Question: So I have a web page the content of which I would like to be focused in a center portion with a white background, some 800 pixels wide. The side of the page will be in blue.
The problem is that I don't seem to be able to extend this center div consistently down to the bottom of the page. (The page in question is <URL>
'''
<html>
<head>
</head>
<body bgcolor = "#1DAEEC">
<div class = "bodyDiv">
<div class = "accueilBanner">
Logo and navigation items
</div>
<div class = "belowBanner">
<div class = "searchBar">
Search bar content
</div>
<div class = "barredContent">
<div id = "rssNews">
News Feed
</div>
<div id = "descriptif">
Text description here - very long and extends down below the lowest item on the searchBar
</div>
<div style="clear:both;"></div>
</div>
<div style="clear:both;"></div>
</div>
<div style="clear:both;"></div>
</div>
</body>
</html>
'''
The blue cuts off after the end of the content of the searchBar. I the problem arises from the fact that the searchBar floats left and the barredContent is in absolute position. But there isn't much I can do to tinker the descriptif, since the rssNews floating off to the right and I need to continue having the descriptif wrap around as such :
'''
____________ ___________________________________________________________
| Search Bar |Lorem ipsum lorem ipsum lorem ipsum lorem | RSS NEWS |
| C |ipsum lorem ipsum lorem ipsum lorem ipsum | |
| O |lorem ipsum lorem ipsum lorem ipsum lorem | |
| N |ipsum lorem ipsum lorem ipsum lorem ipsum | |
| T |lorem ipsum lorem ipsum lorem ipsum lorem | |
| E |ipsum lorem ipsum lorem ipsum lorem ipsum | |
| N |lorem ipsum lorem ipsum lorem ipsum lorem ipsum lorem ipsum|
| T |ipsum lorem ipsum lorem ipsum lorem ipsum lorem ipsum lorem|____________________<--the white doesn't extend below this point (and it should) and everything below has a blue background (which it shouldn't, apart from the sides)
lorem ipsum lorem ipsum lorem ipsum lorem ipsum lorem ipsum
ipsum lorem ipsum lorem ipsum lorem ipsum lorem ipsum lorem
lorem ipsum lorem ipsum lorem ipsum lorem ipsum lorem ipsum
ipsum lorem ipsum lorem ipsum lorem ipsum lorem ipsum lorem
lorem ipsum lorem ipsum lorem ipsum lorem ipsum lorem ipsum
ipsum lorem ipsum lorem ipsum lorem ipsum lorem ipsum lorem
lorem ipsum lorem ipsum lorem ipsum lorem ipsum lorem ipsum
ipsum lorem ipsum lorem ipsum lorem ipsum lorem ipsum lorem
lorem ipsum lorem ipsum lorem ipsum lorem ipsum lorem ipsum
ipsum lorem ipsum lorem ipsum lorem ipsum lorem ipsum lorem
'''
Here's my CSS:
'''
html {
max-width: 800px;
height:100%;
margin: 0 auto;
}
body {
height:100%;
font-family: "Lucida Grande", Tahoma;
font-size: 14px;
height:100%;
margin: 0px;
padding: 0px;
border: 0px;
}
.bodyDiv {
min-height:100%;
width:800px;
background-color:#FFFFFF;
margin:0px;
padding: 3px;
}
.accueilBanner {
max-width: 800px;
text-align: center;
position: relative;
}
.belowBanner {
position: relative;
max-width: 800px;
}
.searchBar {
float:left;
width:25%;
font-size: 13px;
}
.barredContent {
position: absolute;
top: 0px;
right: 0px;
bottom: 0px;
width: 73%;
}
#rssNews {
float:right;
width: 33%;
margin-left: 2%;
margin-bottom: 5px;
font-size: 10px;
}
#descriptif {
text-align:justify;
}
'''
PICTURE:

Is it possible to fix this using only CSS? Or is JavaScript necessary? If so, then what script?
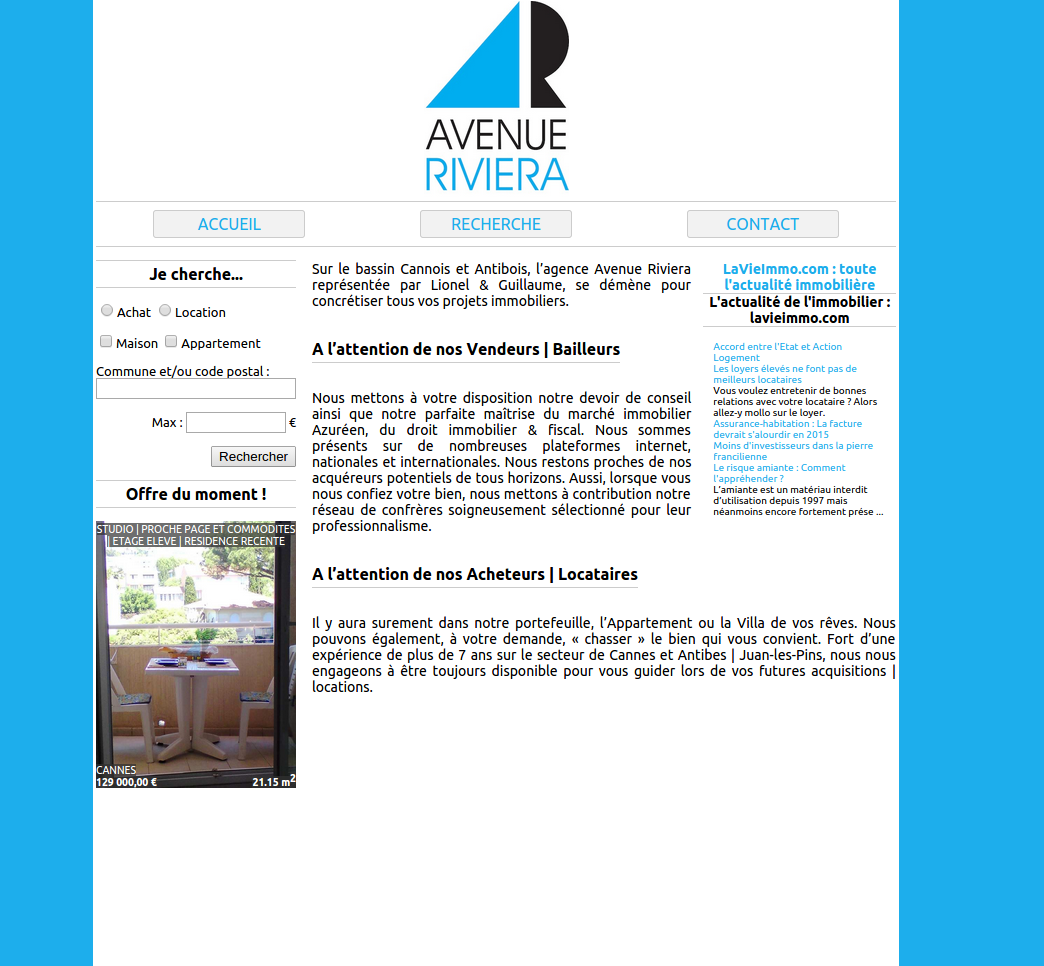
Answer: The problem is that .barredContent is absolute positioned.
If you change the style of .barredContent to
'''
.barredContent {
float: right;
width: 73%;
}
'''
it should work as you want.
You can then also remove the height and min-height style properties from your body tag and its first child element.
I hope to have helped you :)